Question:
I am sure this may be super silly but I have been spending so many hours trying to figure this out and looking everywhere. I added a 3rd party library to my Xcode project and when compiling it says that the header is missing even though I dragged the entire library to my projects.
Is there a way to manually link the header to my project? What am I missing? thanks!!
Not sure if this helps. I am trying to add ShopSavvy scanner. In Finder, I have a library called ScannerKit where my .xcodeproj is. Under the ScannerKit library there is a Headers library where all the headers are.
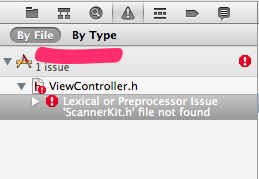
Answer: Are you sure you checked copy when you added it in?
Try deleting it, then importing it again, making sure the box is checked.
Sometimes a library may have the header outside of the main library, for example I know TestFlightApp do this, 'TestFlightApp.h' is outside the main library.
What library are you trying to use?